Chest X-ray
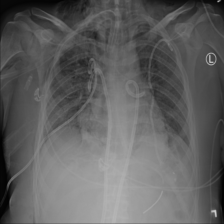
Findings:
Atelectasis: negative
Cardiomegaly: negative
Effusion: negative
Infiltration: negative
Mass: negative
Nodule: negative
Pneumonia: negative
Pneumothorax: negative
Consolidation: negative
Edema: negative
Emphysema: negative
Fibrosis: negative
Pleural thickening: negative
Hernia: negative